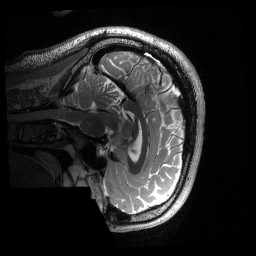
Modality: T2w
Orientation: sagittal
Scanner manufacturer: siemens
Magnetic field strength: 3 T
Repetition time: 3.2 s
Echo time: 0.563 s